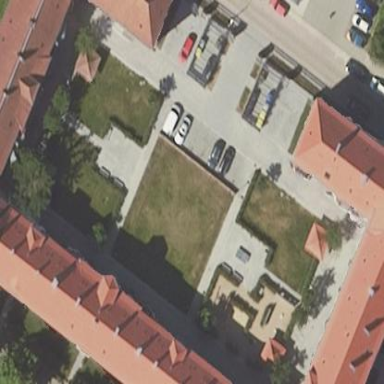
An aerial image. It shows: Green apartment building with hipped roof covered in red roof tiles.